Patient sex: M
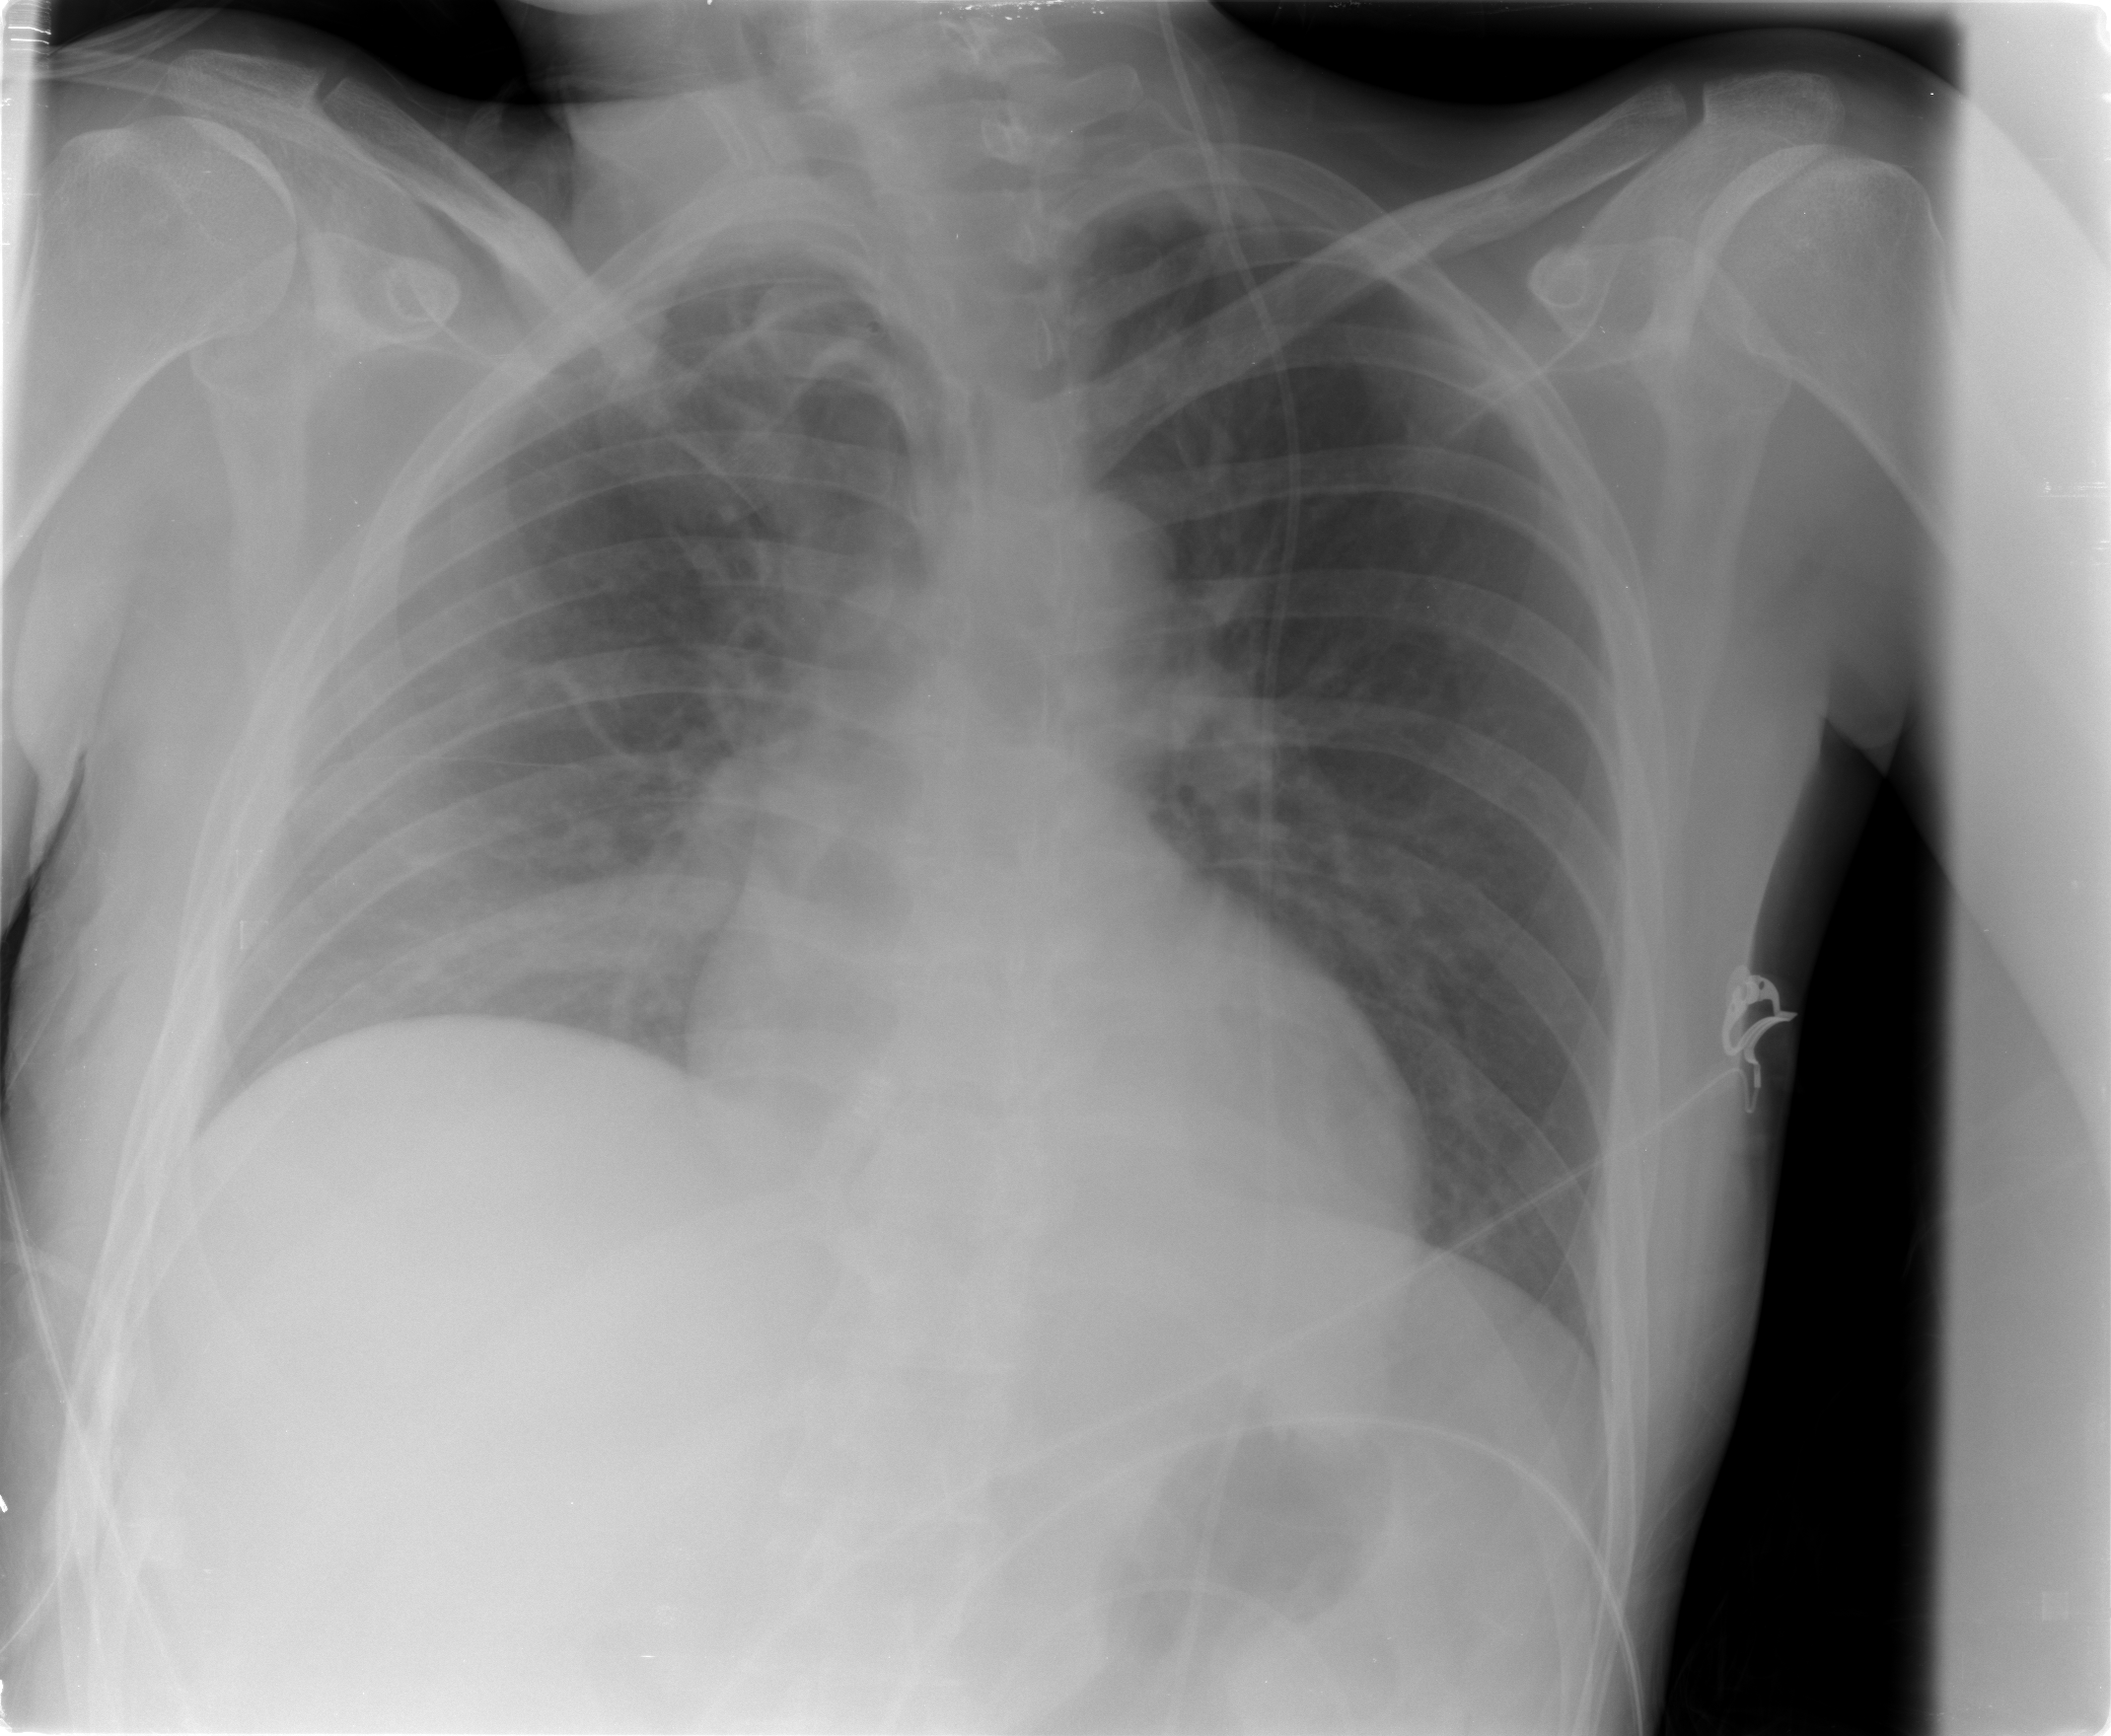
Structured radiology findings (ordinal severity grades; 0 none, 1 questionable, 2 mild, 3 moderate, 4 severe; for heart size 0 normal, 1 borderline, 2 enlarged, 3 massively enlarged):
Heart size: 0
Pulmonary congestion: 0
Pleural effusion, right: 0
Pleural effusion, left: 0
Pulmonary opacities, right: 1
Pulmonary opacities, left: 1
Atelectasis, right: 2
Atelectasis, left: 0